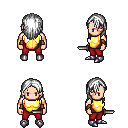
a pixel art fantasy rpg character, male body template, human, light skin, gold chest armor, red pants, white long hairstyle, leather bracers, metal boots, dagger, four views (front, back, left, right), 2x2 character sprite sheet, small pixel art, hard edges, no anti-aliasing